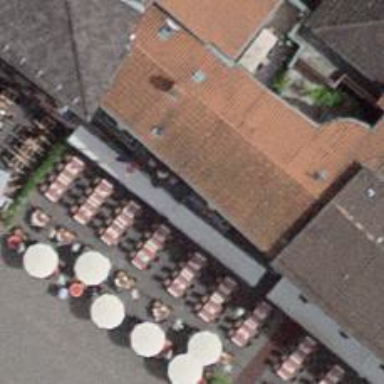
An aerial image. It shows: Restaurant.